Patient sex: F
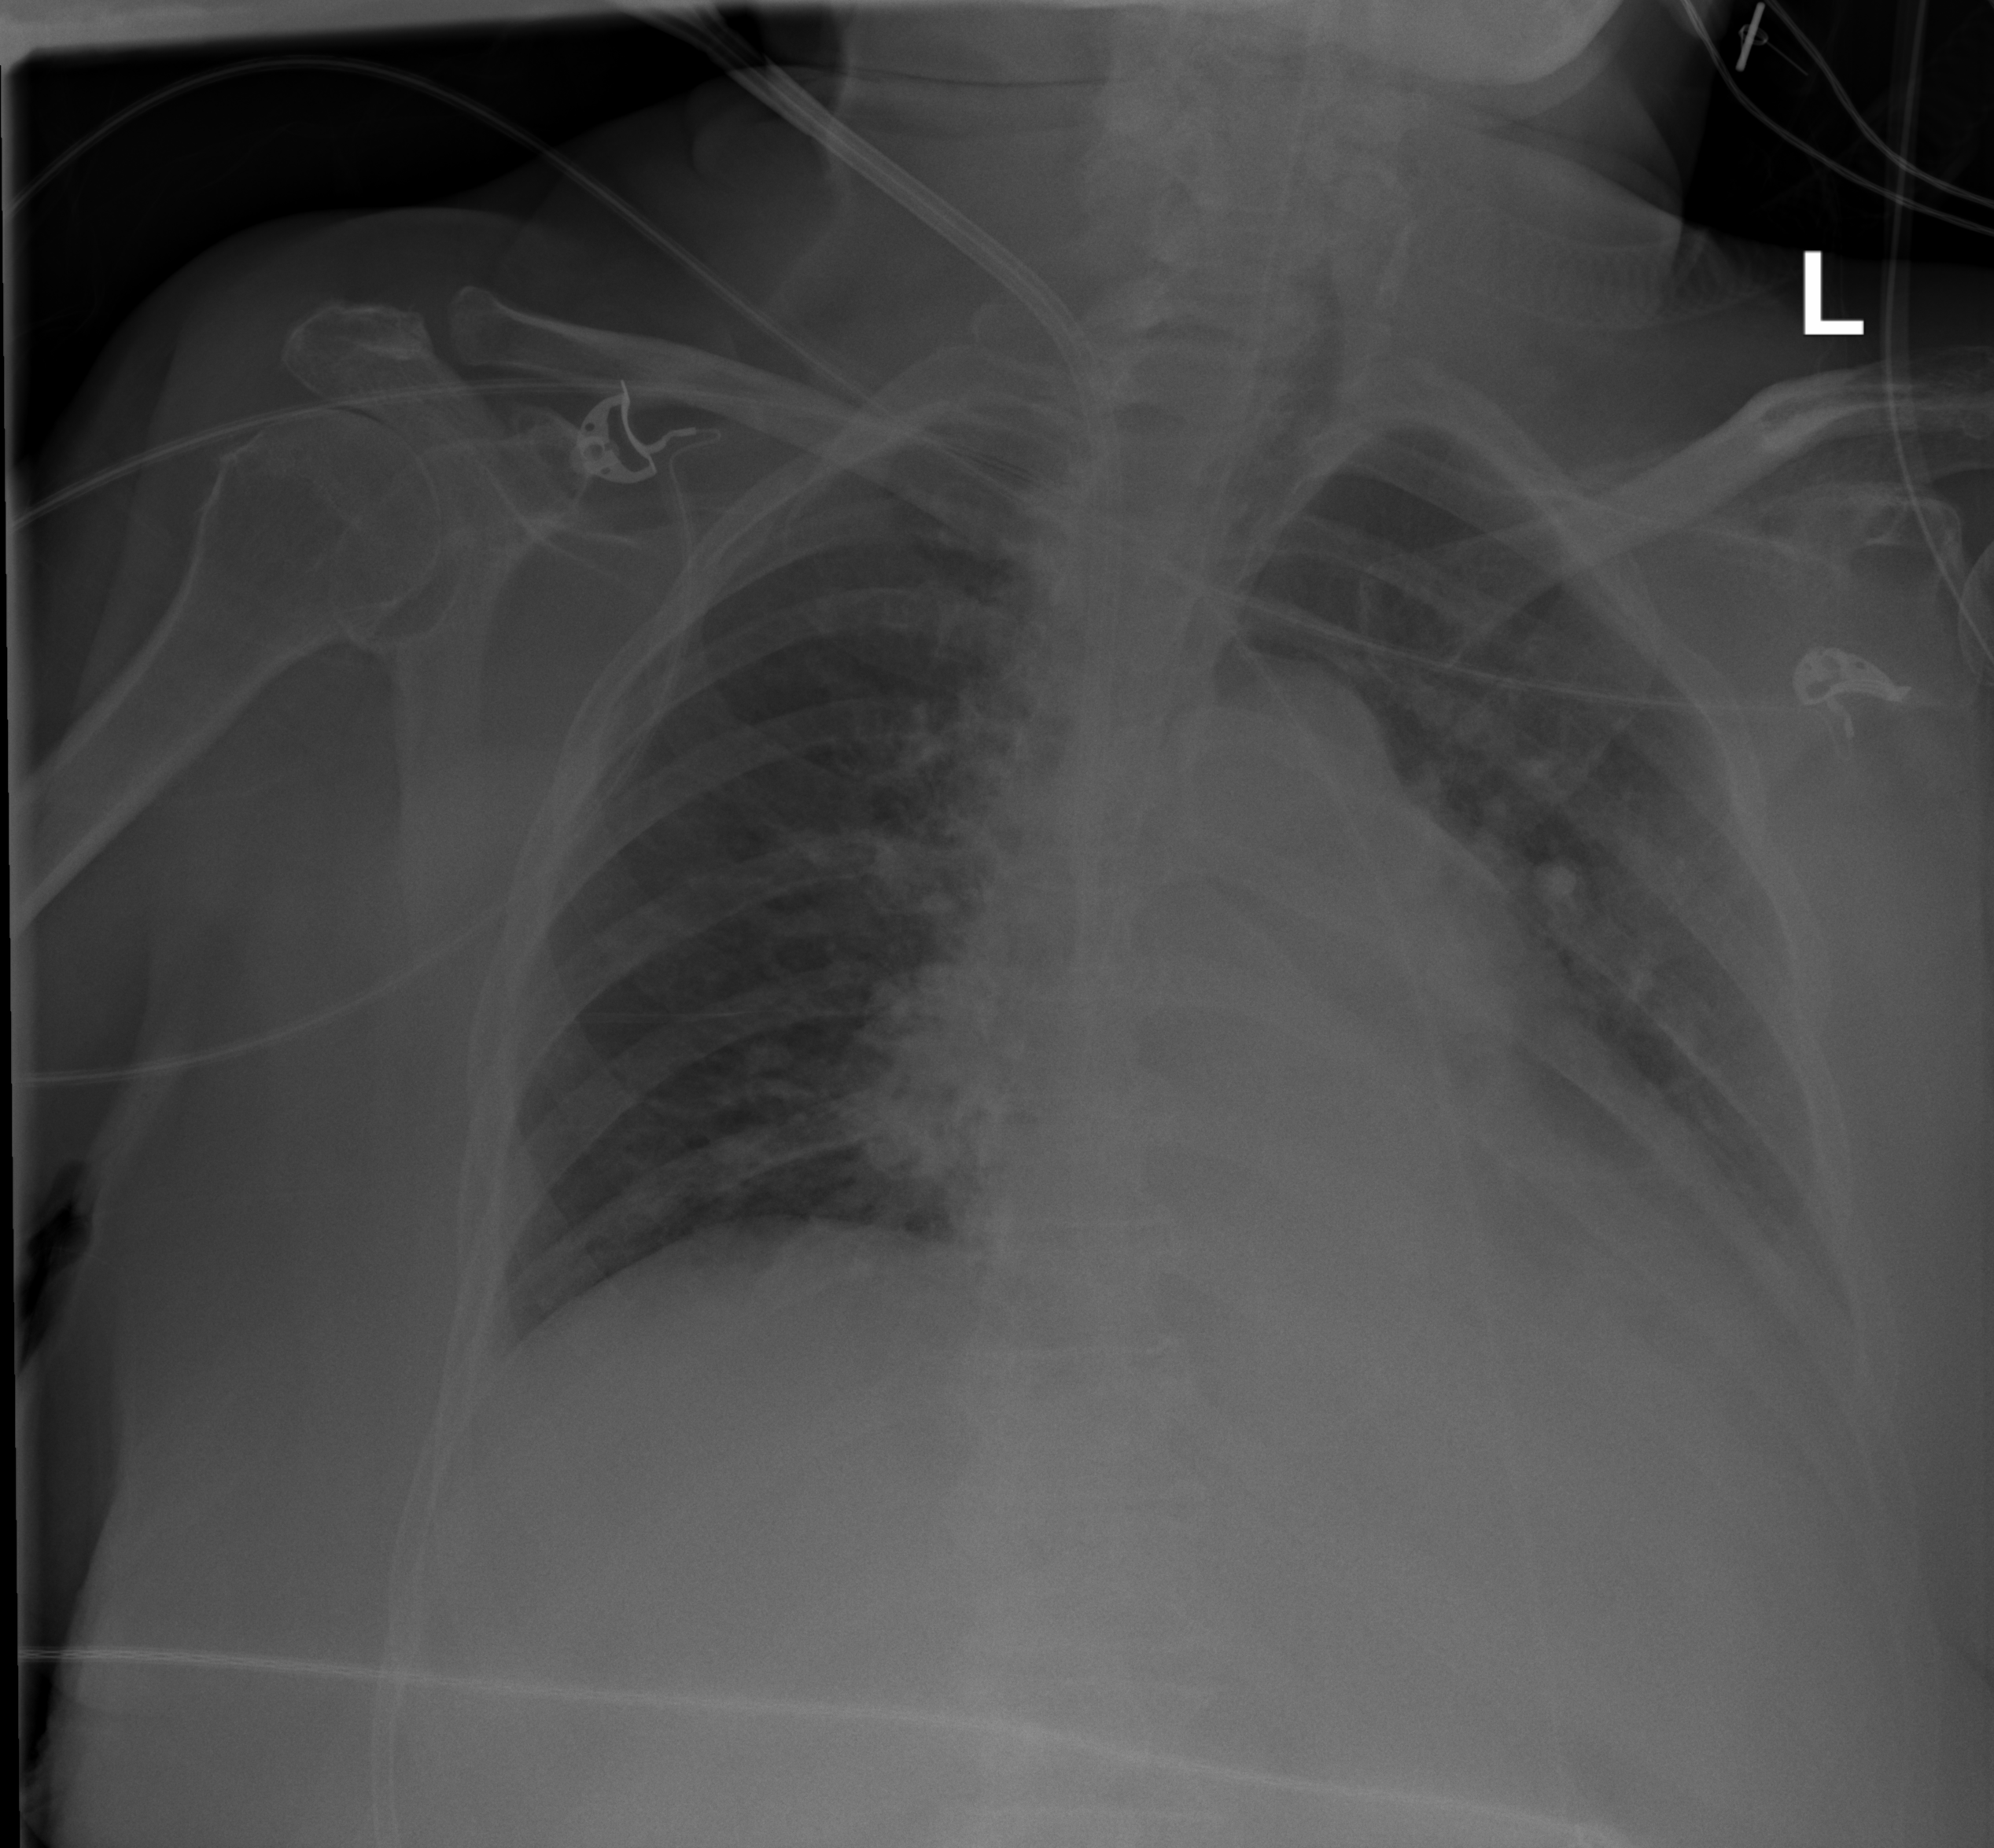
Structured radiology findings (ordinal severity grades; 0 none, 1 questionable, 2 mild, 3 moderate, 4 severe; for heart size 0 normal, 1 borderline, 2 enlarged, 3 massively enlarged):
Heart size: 1
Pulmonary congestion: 0
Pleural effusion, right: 0
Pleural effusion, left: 3
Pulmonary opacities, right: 0
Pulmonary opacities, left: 1
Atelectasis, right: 0
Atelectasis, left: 2